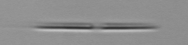
Label: pennate_Pseudo-nitzschia